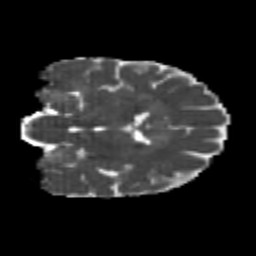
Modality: MD
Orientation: coronal
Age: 21
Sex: female
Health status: healthy
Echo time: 0.074 s